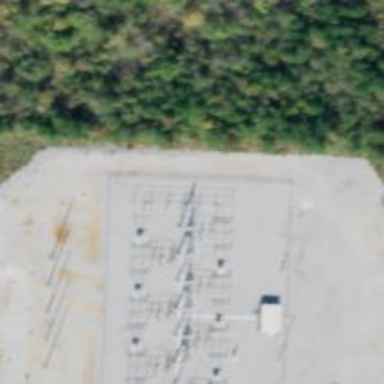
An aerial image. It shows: Switch used for power control.